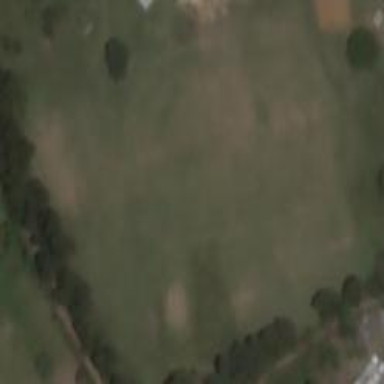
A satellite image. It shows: Grassy pitch for various sports activities.